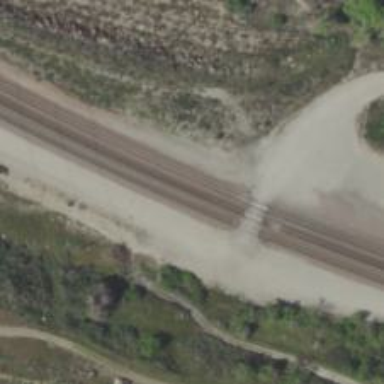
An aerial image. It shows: Railway track.